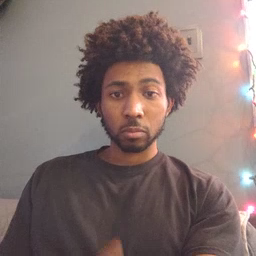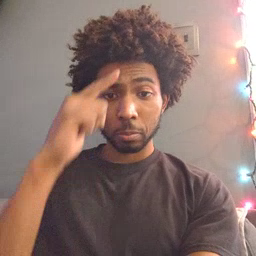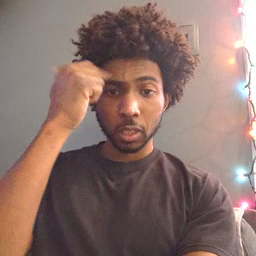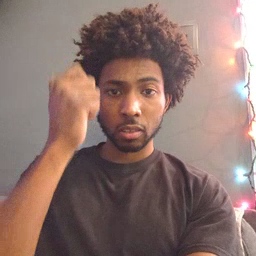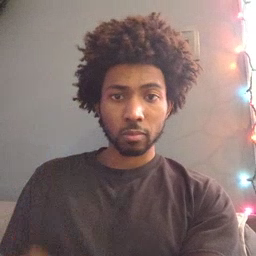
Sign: because